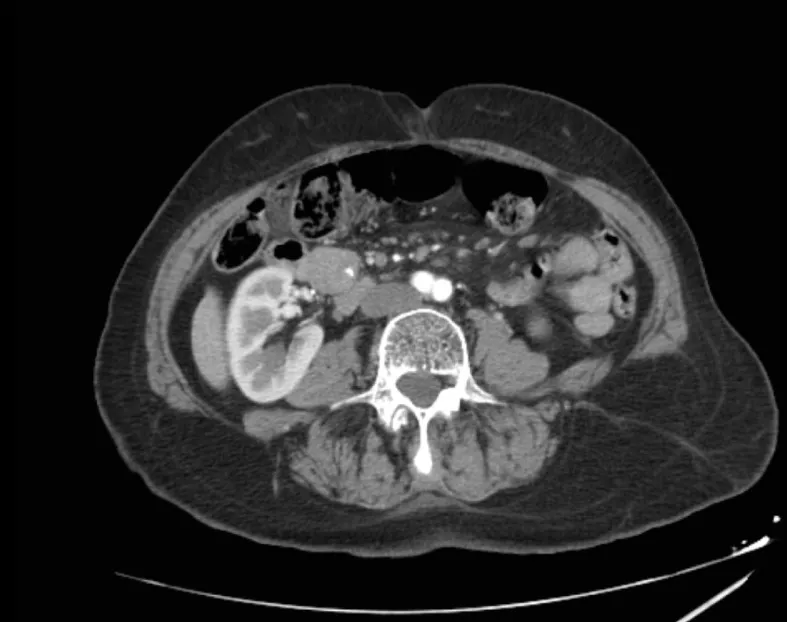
Arterial phase abdominal CT - tumor mass in the pancreatic uncinate process with inner calcification of 3.4/2 cm.
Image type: radiology (ct)